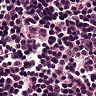
Metastatic tissue present: no